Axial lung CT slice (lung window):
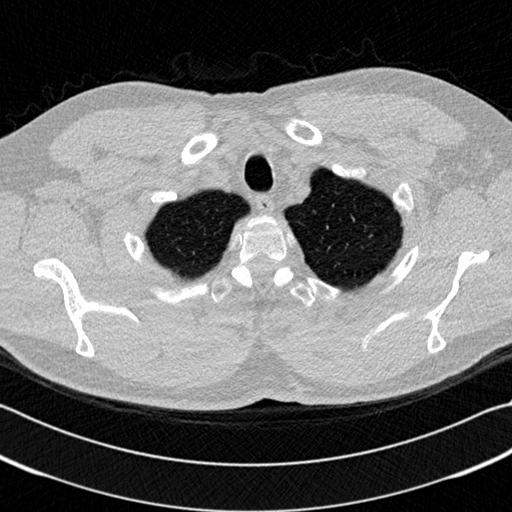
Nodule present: no